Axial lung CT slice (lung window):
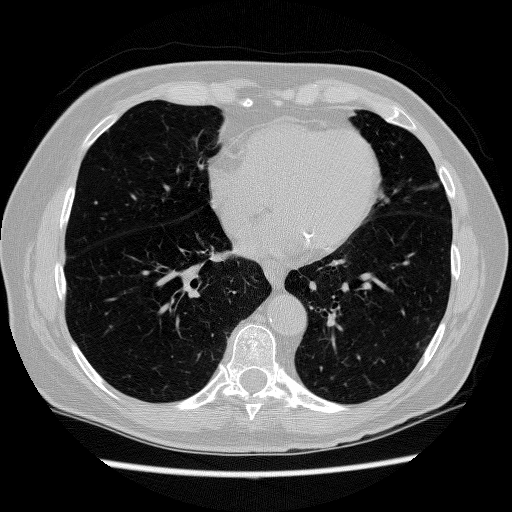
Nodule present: no